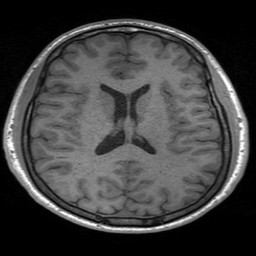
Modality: T1w
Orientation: axial
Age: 25
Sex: male
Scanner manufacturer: philips
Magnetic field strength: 3 T
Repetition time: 4.84 s
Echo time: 2.165 s